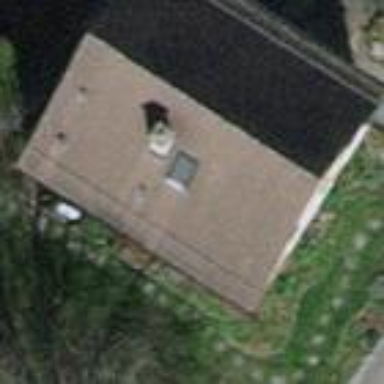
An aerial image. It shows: Detached building with tile roof.